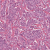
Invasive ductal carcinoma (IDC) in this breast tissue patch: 1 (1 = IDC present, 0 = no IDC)